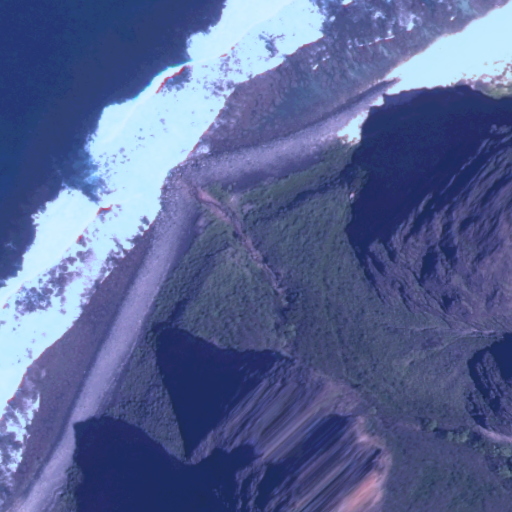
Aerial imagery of valley in Hawaii named Miloli‘i Valley containing only unknown